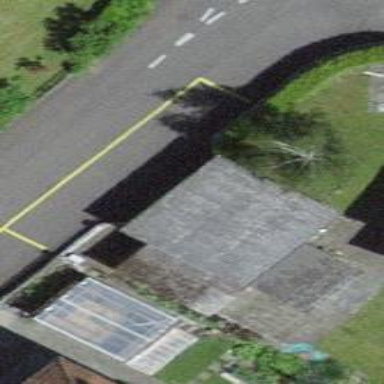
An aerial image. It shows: Garage building.